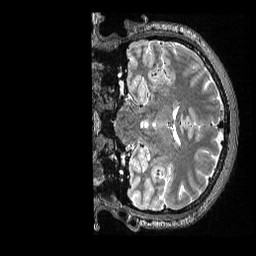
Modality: T2w
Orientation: coronal
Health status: healthy
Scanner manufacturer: siemens
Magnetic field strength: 3 T
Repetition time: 3.2 s
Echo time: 0.565 s